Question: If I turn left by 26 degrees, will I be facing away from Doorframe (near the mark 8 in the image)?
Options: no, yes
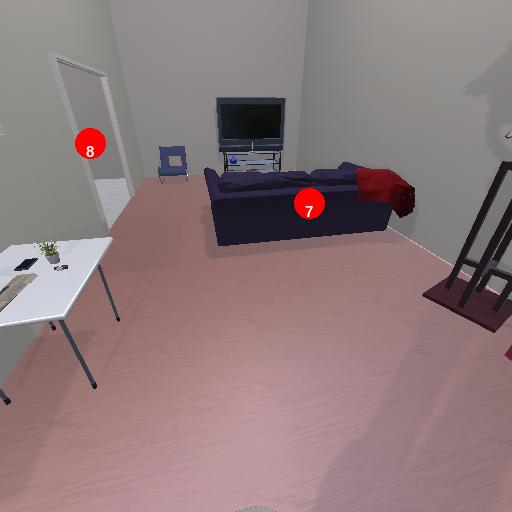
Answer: no